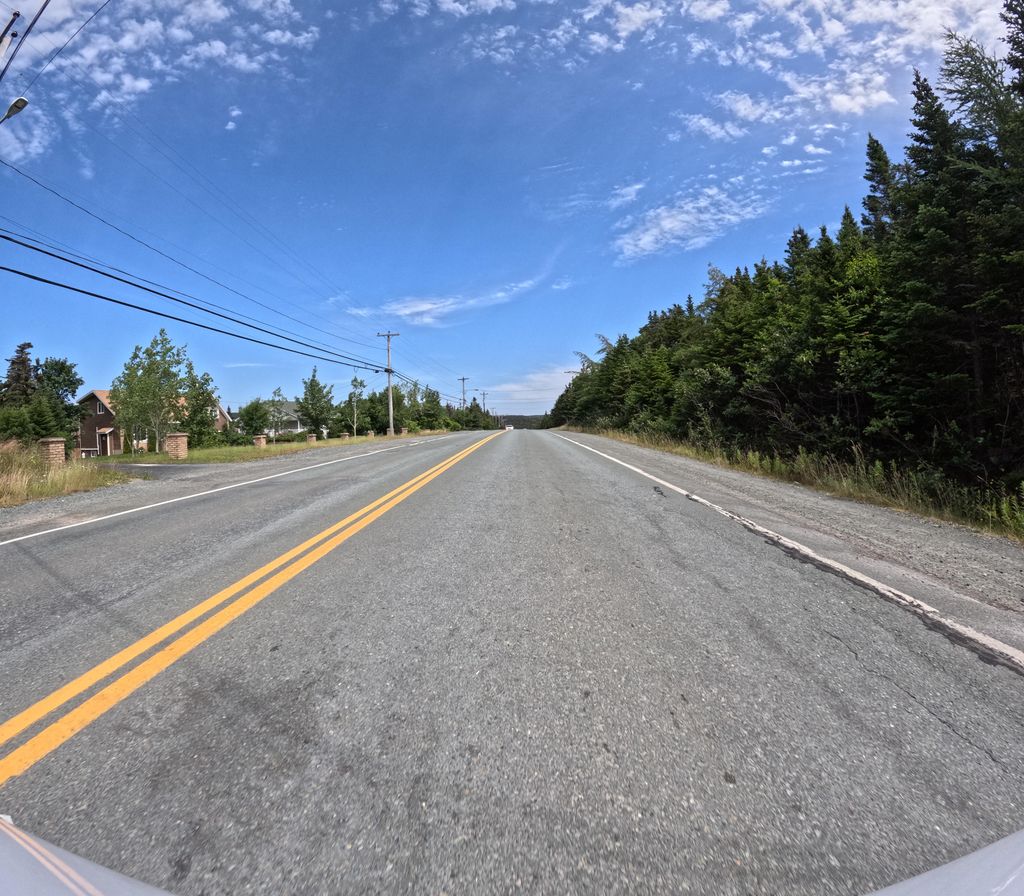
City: st_johns